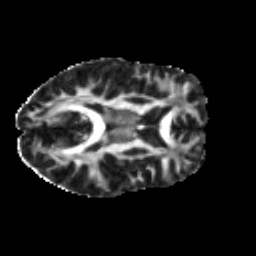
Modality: FA
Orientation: axial
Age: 33
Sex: female
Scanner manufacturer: ge
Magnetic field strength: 3 T
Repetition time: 7.8 s
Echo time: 0.0606 s